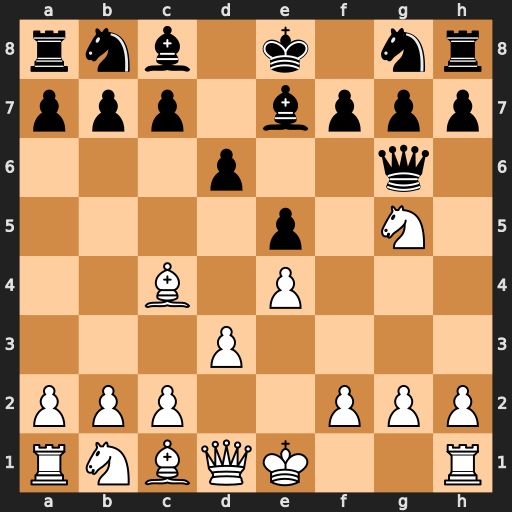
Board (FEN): rnb1k1nr/ppp1bppp/3p2q1/4p1N1/2B1P3/3P4/PPP2PPP/RNBQK2R
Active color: w
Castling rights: KQkq
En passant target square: -
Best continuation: Bxf7+ Qxf7 Nxf7